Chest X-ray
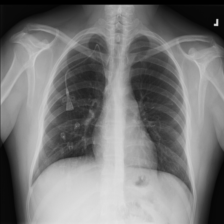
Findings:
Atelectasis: negative
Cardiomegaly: negative
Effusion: negative
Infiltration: negative
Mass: negative
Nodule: negative
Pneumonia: negative
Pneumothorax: negative
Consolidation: negative
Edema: negative
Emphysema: negative
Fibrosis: negative
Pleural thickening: negative
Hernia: negative